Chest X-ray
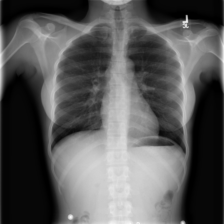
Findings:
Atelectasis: negative
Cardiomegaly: negative
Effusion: negative
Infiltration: negative
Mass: negative
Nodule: negative
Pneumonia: negative
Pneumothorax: negative
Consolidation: negative
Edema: negative
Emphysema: negative
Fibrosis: negative
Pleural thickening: negative
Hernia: negative